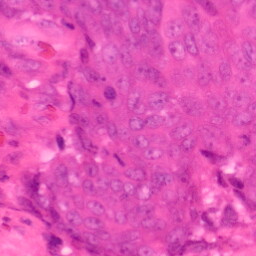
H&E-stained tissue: Colon